Aerial crown-view tile of a tropical tree (Barro Colorado Island, Panama), acquired 20250616:
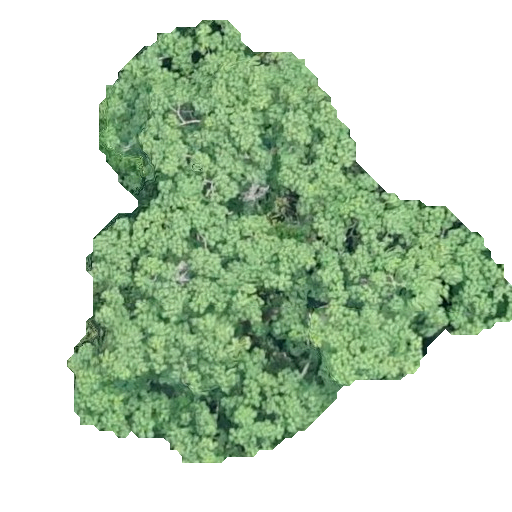
Species: Pseudobombax septenatum
GBIF accepted scientific name: Pseudobombax septenatum
Crown area: 174.063 m²